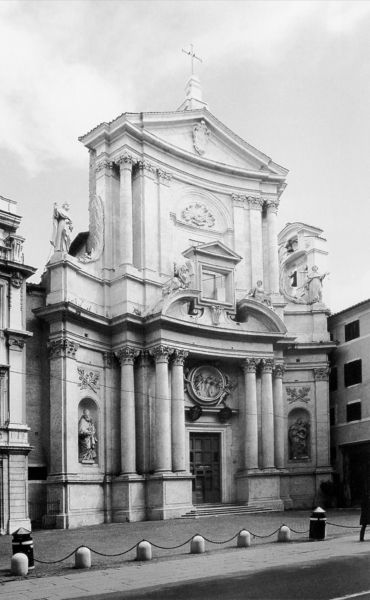
Titel: San Marcello al Corso (Fassade)
Künstler: Carlo Fontana
Standort: Roma
Institution: San Marcello al Corso
Schlagwörter: himmel, stadt, geschwungen, marmor, schwarz, strasse, säule, säulen, tür, weiss, zeichnung, dach, haus, ornament, alt, architektur, barock, sockel, stein, kirche, figur, rund, engel, skulptur, statue, düster, bogen, fassade, italien, pflaster, kette, dächer, giebel, türe, platz, figuren, vorsprung, verkleidung, tor, foto, fotografie, photographie, kurven, eingang, nische, medaillon, kreuz, schwarzweiss, altar, architrav, rom, photo, portal, wappen, gesims, skulpturen, glocke, statuen, ionisch, florenz, kapelle, tempel, heilige, dorisch, korinthisch, bau, absperrung, bauplastik, nischen, fassafe, santa, kreut, vorplatz, tempelfassade, westportal, petersplatz, mülleimer, querschnittsfassade, trist, katholisch, borromini, sprenggiebel, hoto, santa susanna, gekoppelte säule, pfeiler